Field crop: tomato
Growth stage: 2
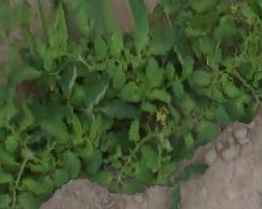
Species: tomato